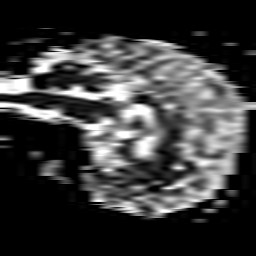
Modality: ADC
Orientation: sagittal
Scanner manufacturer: philips
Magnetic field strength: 3 T
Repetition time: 3.945 s
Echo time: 0.06104 s